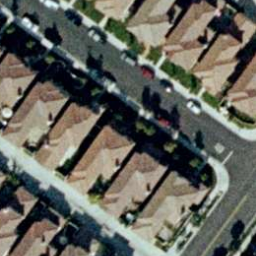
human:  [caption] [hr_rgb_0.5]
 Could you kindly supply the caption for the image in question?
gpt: There are lots of houses arranged neatly and a road goes through them .

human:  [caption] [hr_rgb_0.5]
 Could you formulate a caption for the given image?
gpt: It is a dense residential area with lots of houses arranged neatly and a road goes through them .

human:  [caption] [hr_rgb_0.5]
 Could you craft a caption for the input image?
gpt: This is a dense residential area with houses and roads .

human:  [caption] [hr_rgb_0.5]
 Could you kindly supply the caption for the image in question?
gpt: Lots of houses arranged neatly with orange roofs and a road goes through them .

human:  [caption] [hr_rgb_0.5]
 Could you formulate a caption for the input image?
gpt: Many houses arranged neatly and some roads crossed them with some plants in the roadside .